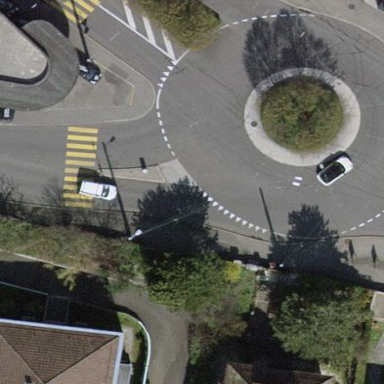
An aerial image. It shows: Asphalt road classified as primary highway with roundabout. Trolley wires are present along the road.